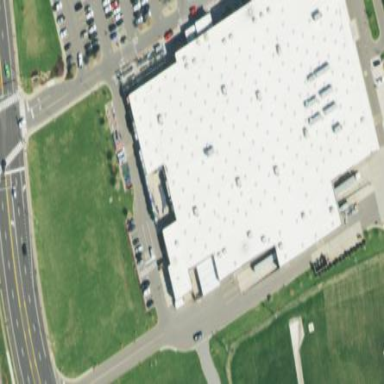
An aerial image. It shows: Supermarket building.